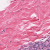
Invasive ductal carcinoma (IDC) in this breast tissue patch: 0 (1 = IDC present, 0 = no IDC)